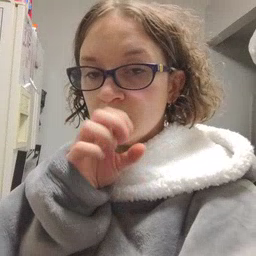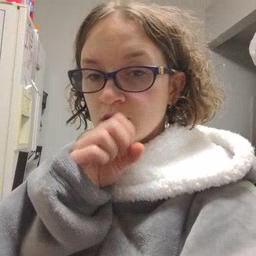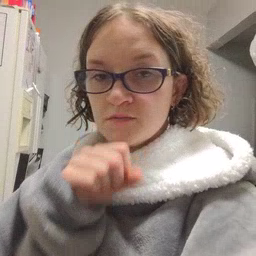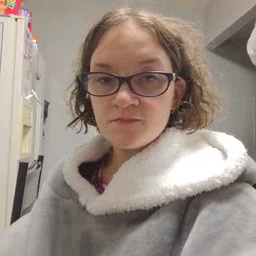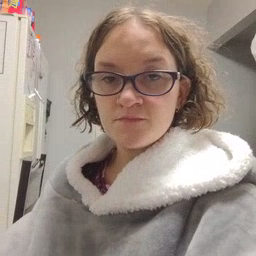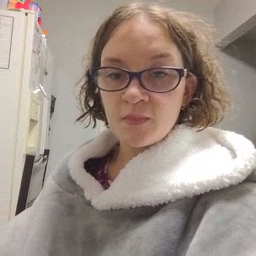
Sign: orange